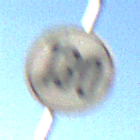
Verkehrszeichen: EndeGeschwindigkeit130
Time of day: MorningAfternoon
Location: Outdoor (Nature)
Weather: PartlyCloudy
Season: NotSpecified
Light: Natural